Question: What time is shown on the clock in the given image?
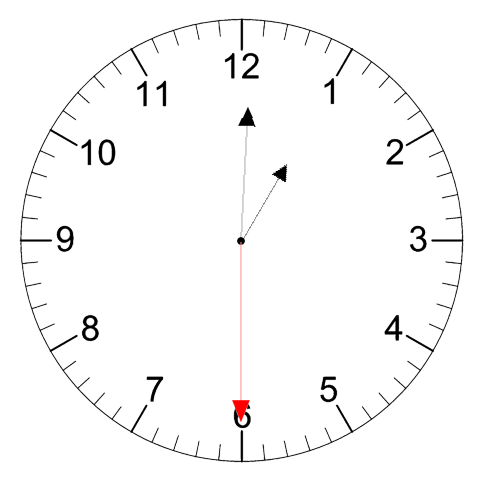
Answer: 01:00:30